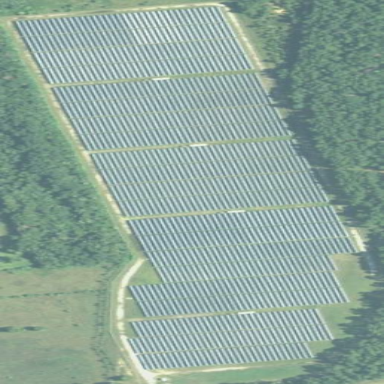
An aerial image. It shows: Solar photovoltaic power plant surrounded by fence.